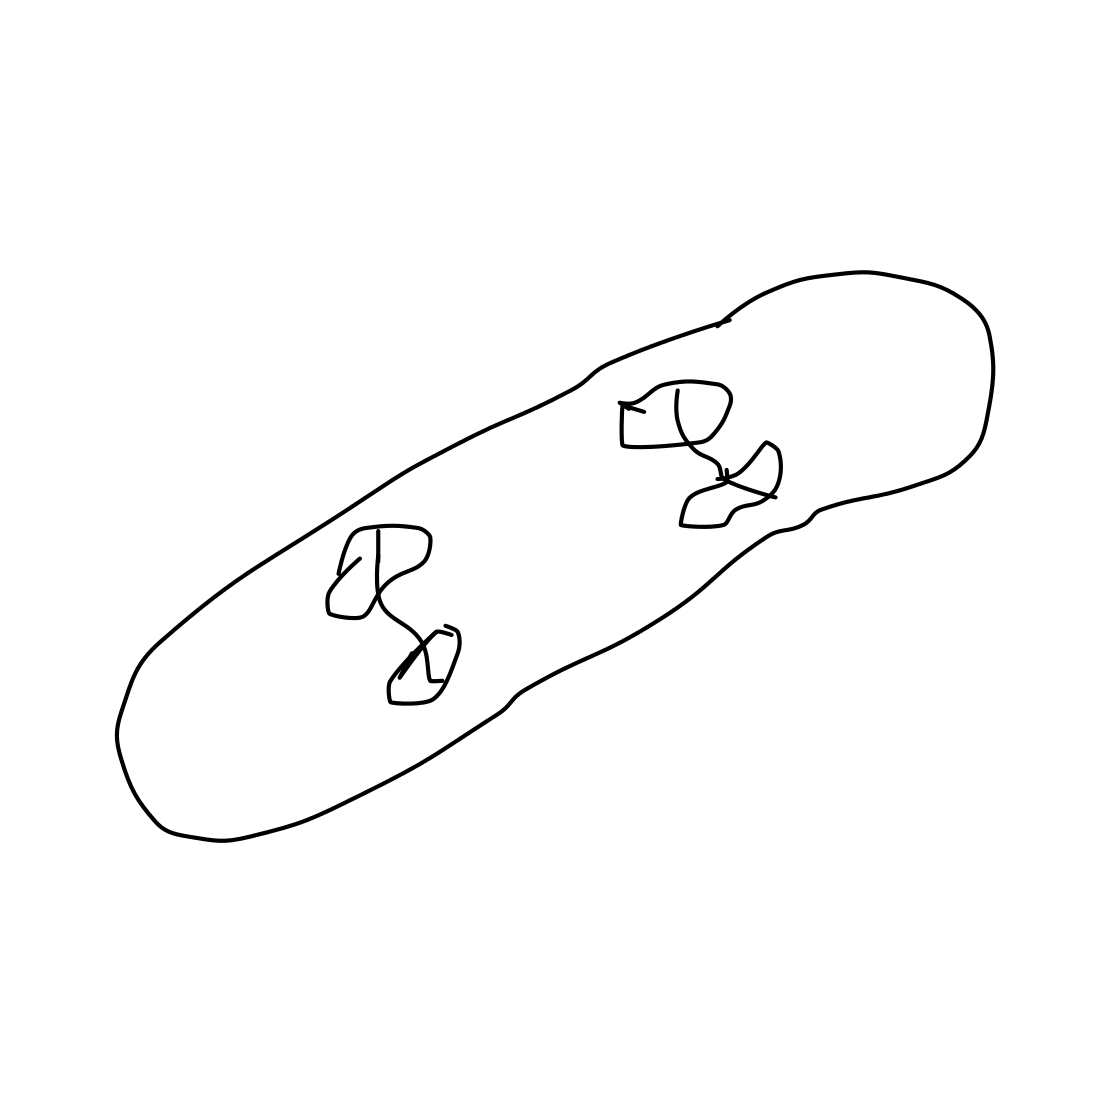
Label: snowboard